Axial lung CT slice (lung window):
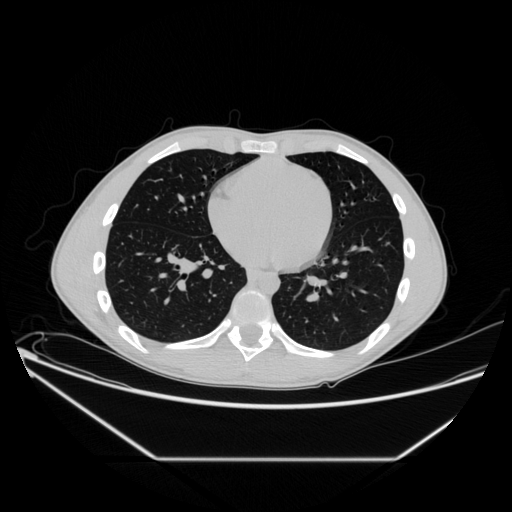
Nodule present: no